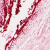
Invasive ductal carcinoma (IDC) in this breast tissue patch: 0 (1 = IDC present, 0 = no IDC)